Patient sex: M
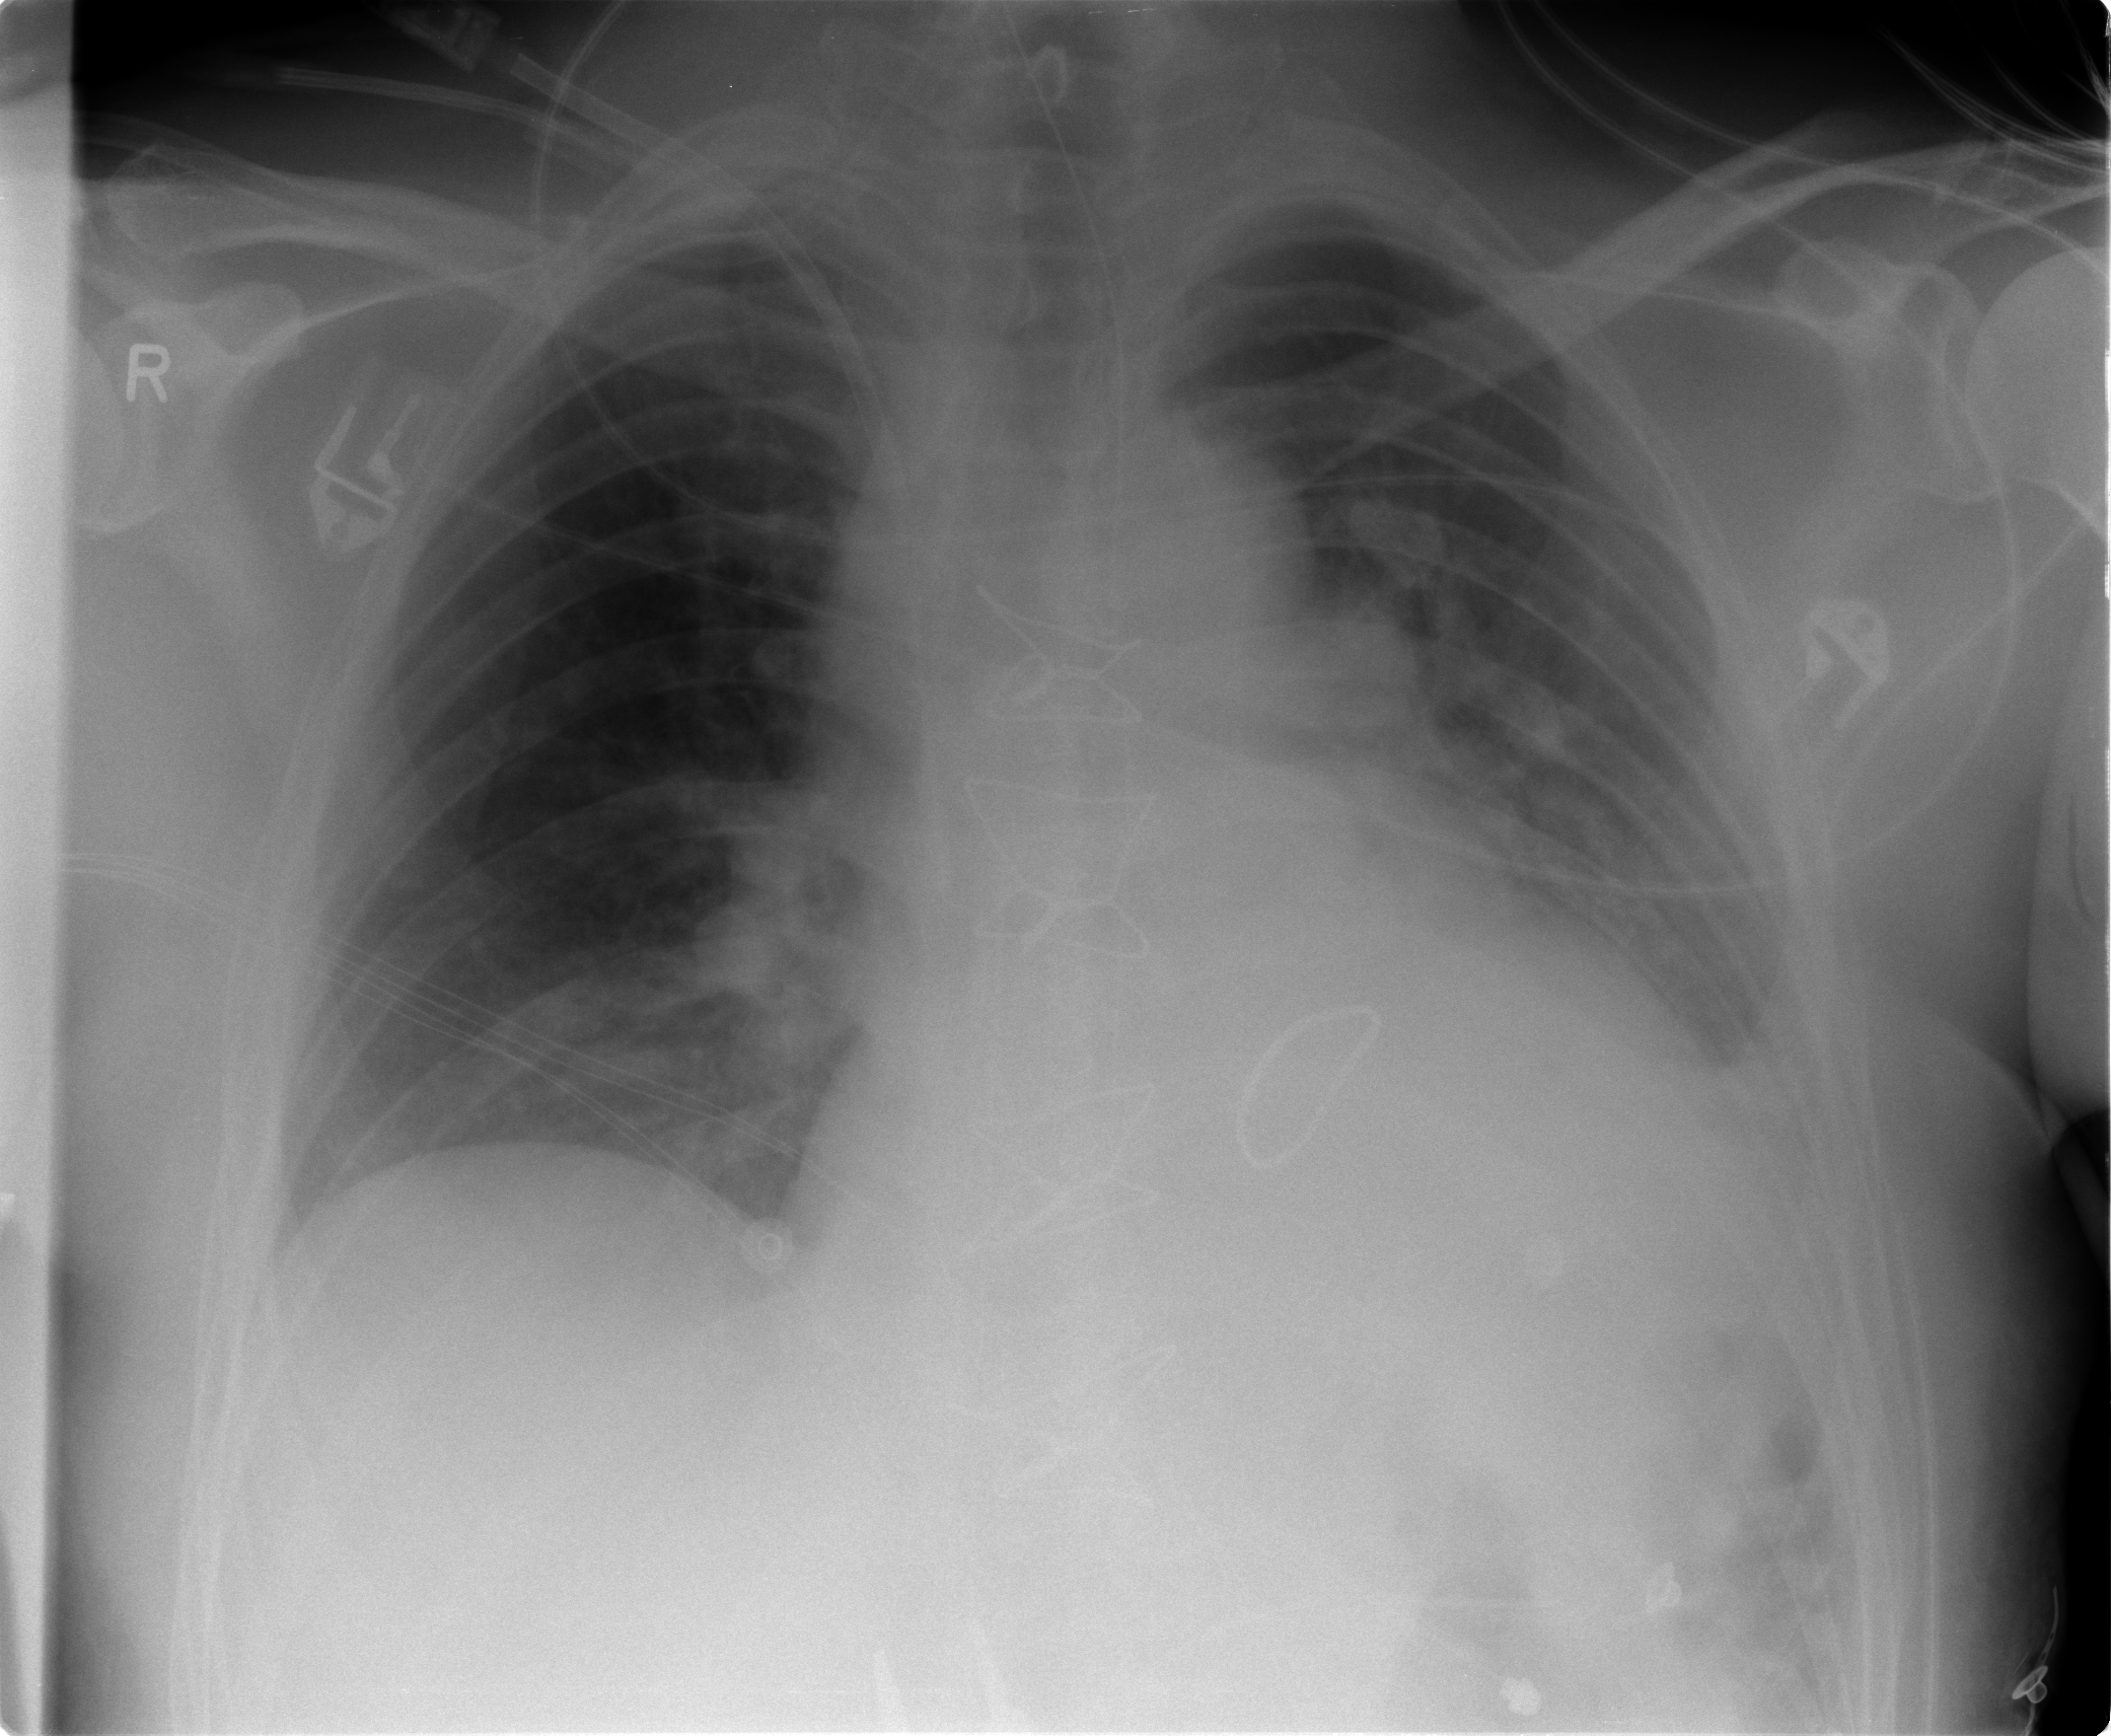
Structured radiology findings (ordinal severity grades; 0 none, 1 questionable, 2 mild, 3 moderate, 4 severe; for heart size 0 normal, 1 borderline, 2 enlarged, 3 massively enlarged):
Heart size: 2
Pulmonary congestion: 2
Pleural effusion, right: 0
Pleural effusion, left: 3
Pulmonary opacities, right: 2
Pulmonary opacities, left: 2
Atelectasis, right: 2
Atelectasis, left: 2